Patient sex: M
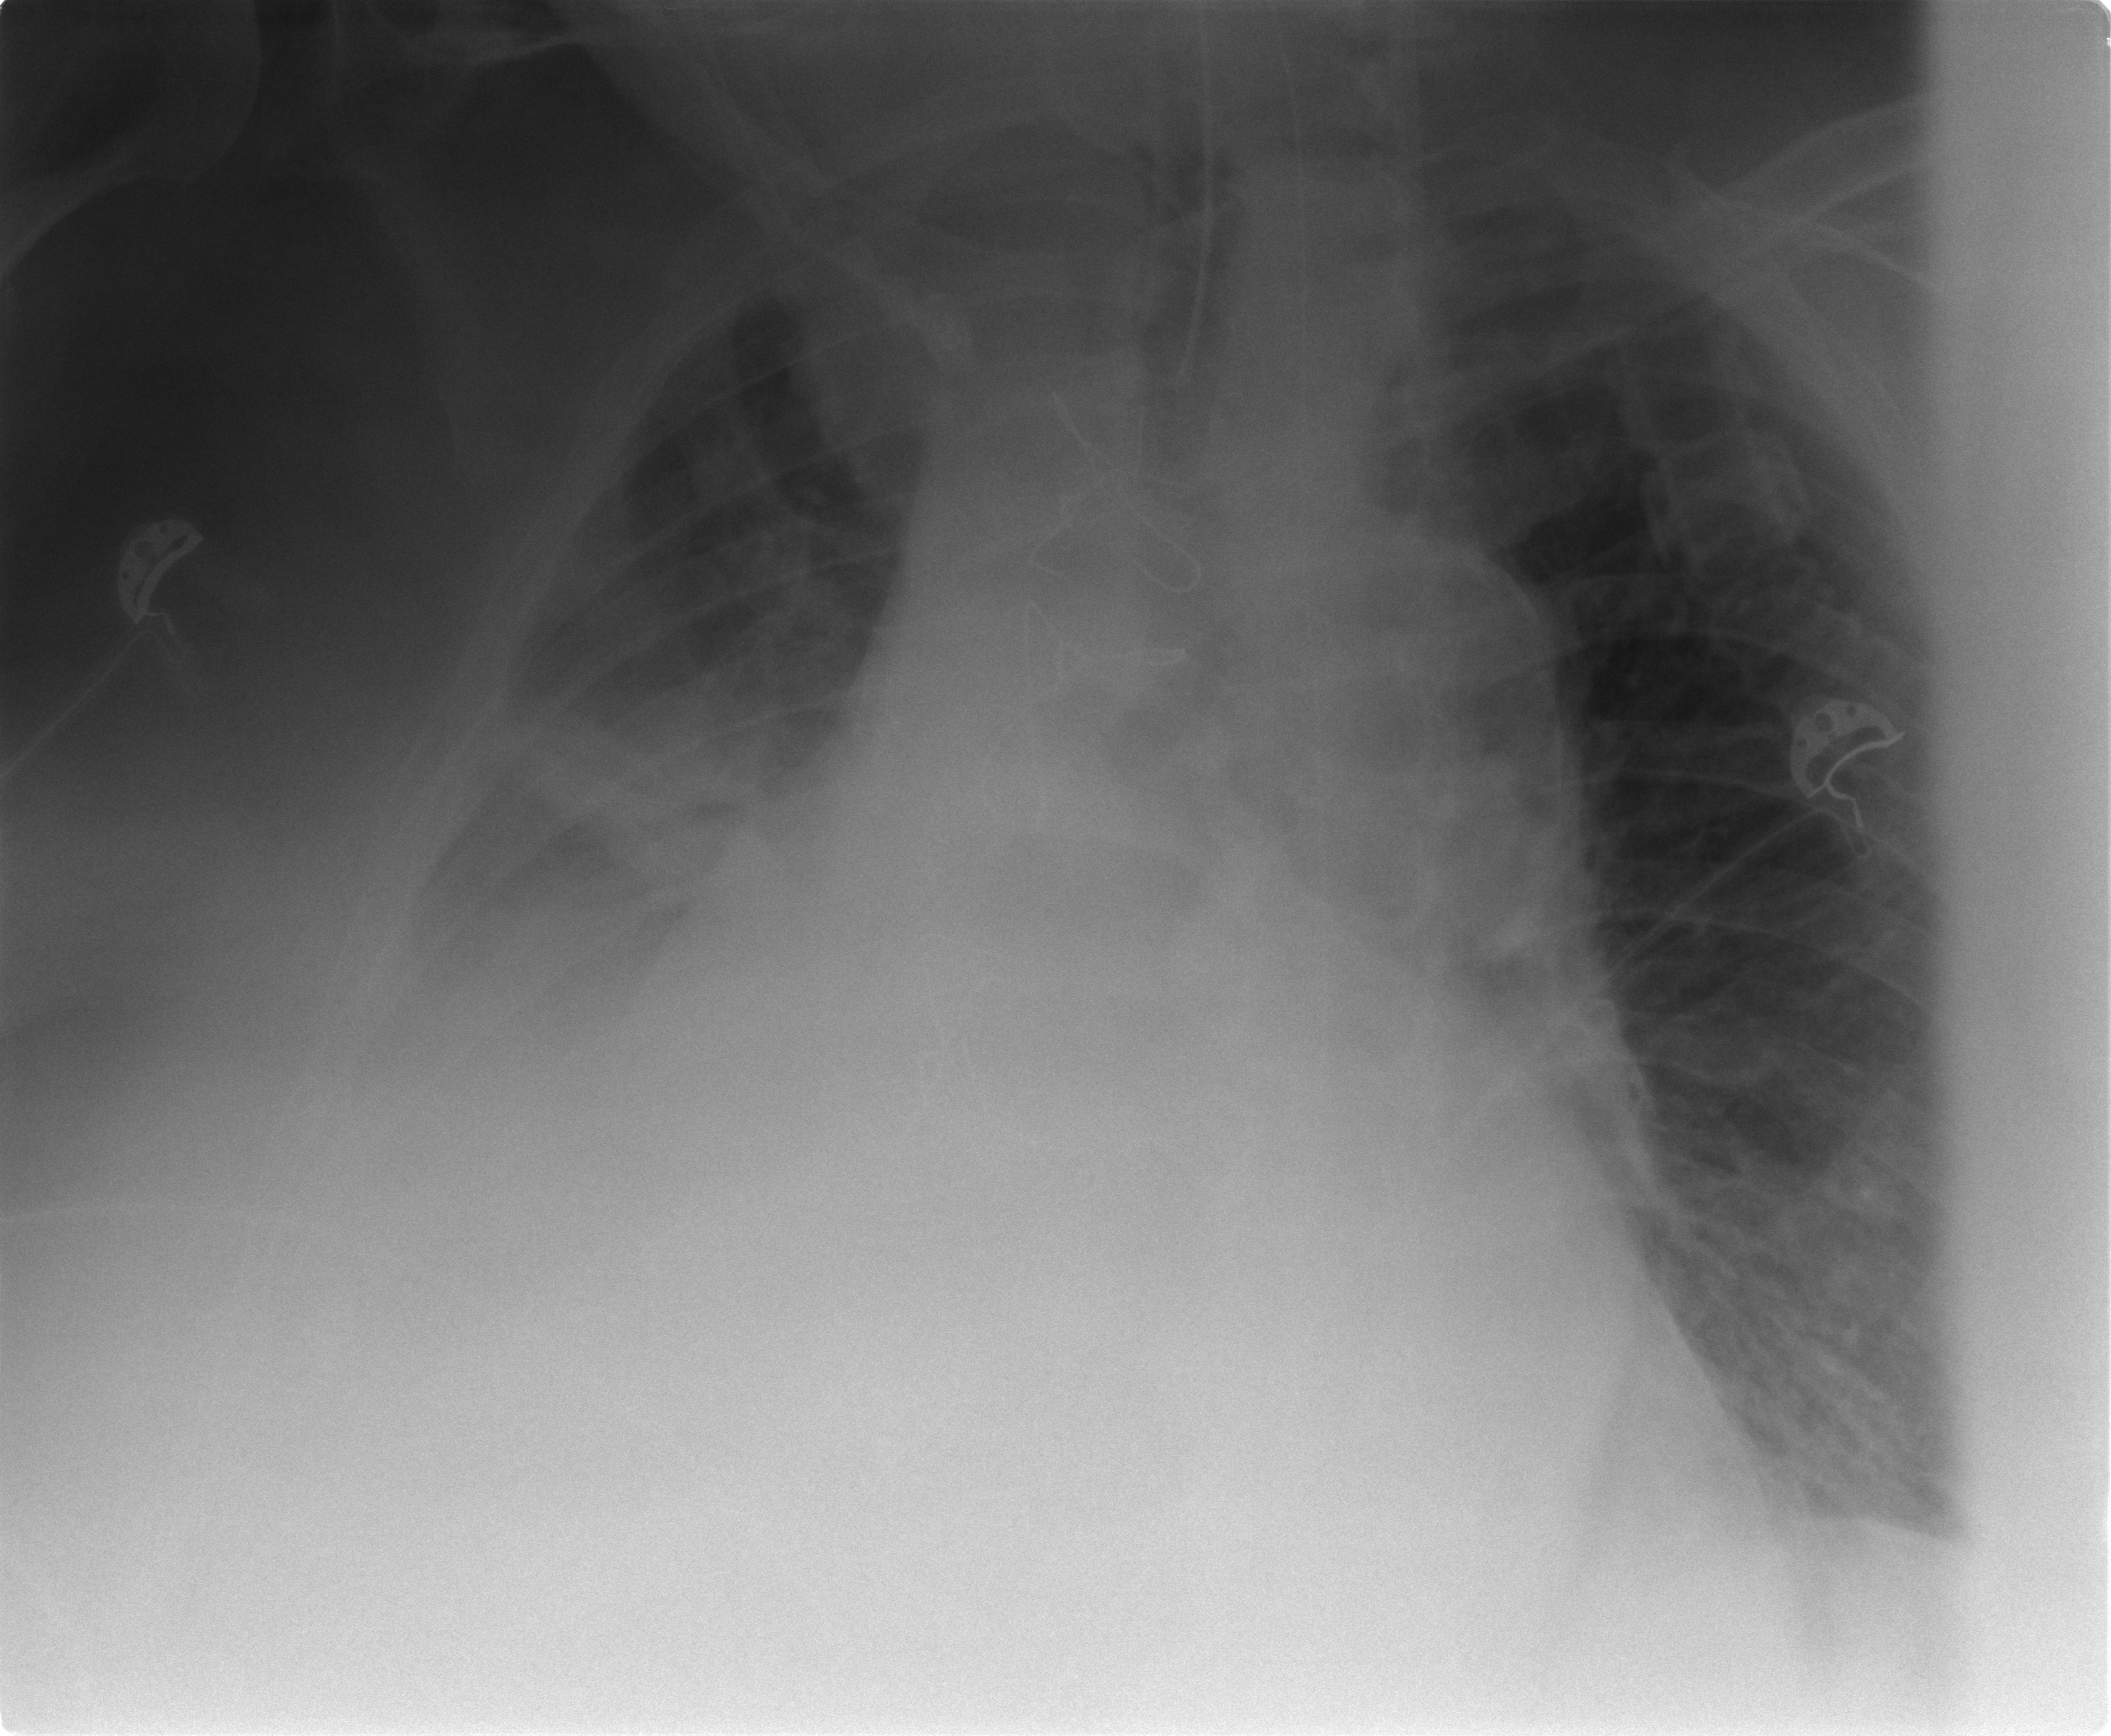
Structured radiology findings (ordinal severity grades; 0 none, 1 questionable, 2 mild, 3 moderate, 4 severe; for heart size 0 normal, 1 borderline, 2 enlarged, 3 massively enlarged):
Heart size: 3
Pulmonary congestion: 3
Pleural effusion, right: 3
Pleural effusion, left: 2
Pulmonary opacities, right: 2
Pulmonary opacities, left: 1
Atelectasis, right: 3
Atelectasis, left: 2